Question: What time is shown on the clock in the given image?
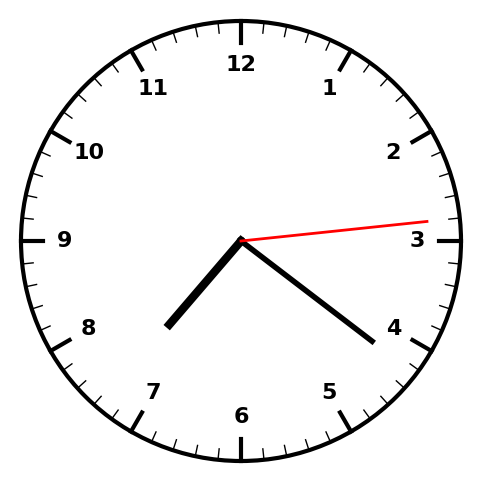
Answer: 07:21:14